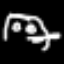
Label: frog